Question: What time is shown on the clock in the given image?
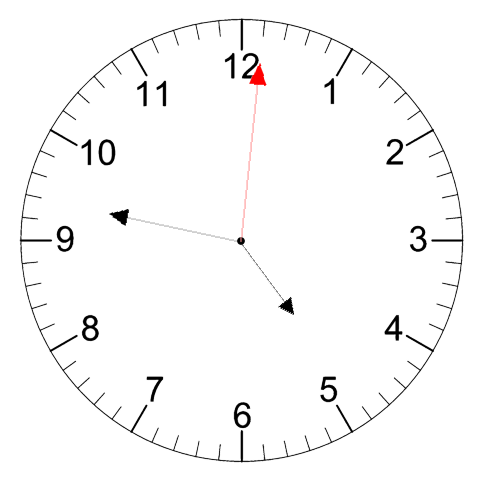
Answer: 04:47:01